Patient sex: M
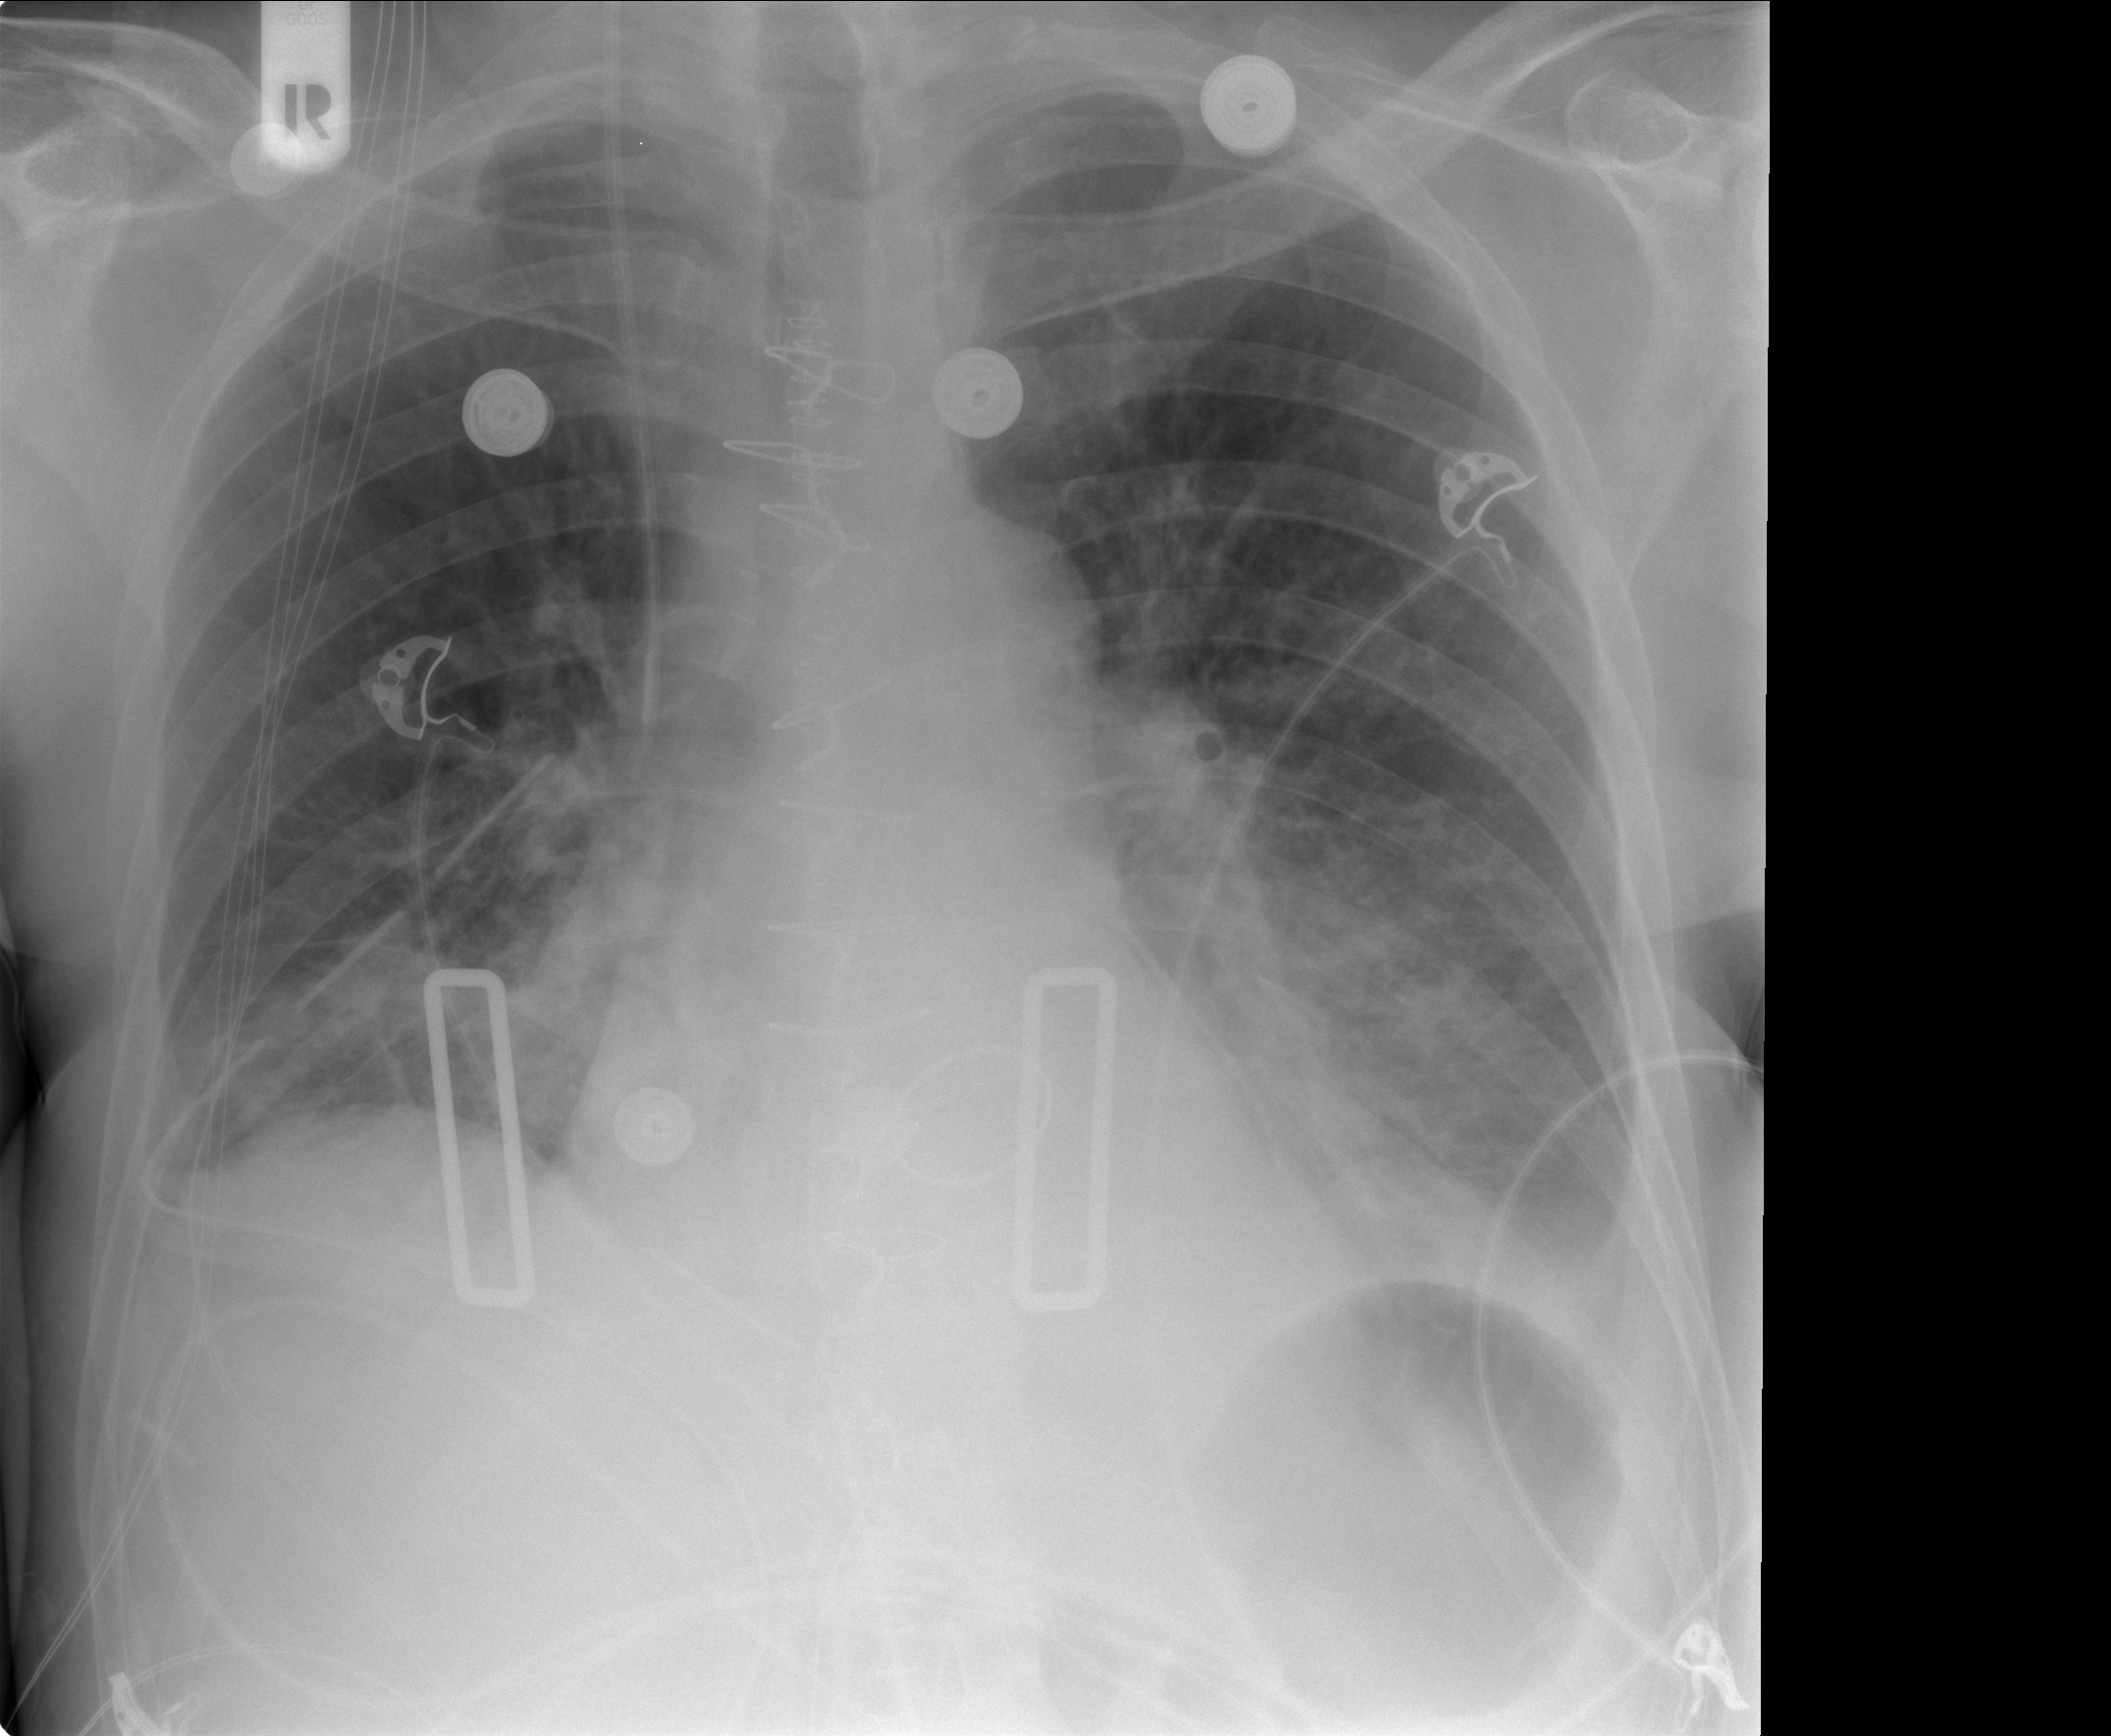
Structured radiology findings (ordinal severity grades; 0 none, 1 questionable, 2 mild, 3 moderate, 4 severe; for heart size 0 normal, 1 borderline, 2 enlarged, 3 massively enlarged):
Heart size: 1
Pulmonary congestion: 3
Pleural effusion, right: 2
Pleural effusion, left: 2
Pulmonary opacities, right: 0
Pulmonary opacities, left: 0
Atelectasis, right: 2
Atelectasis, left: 2